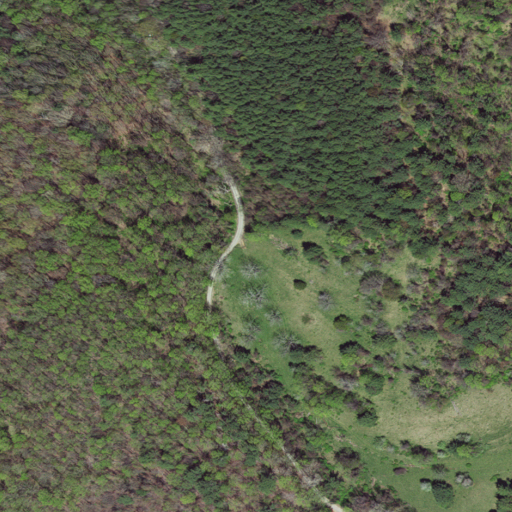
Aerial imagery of gap in Virginia named Kenworthy Gap containing deciduous forest, mixed forest, evergreen forest, pasture, and open development